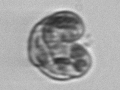
Label: Karenia